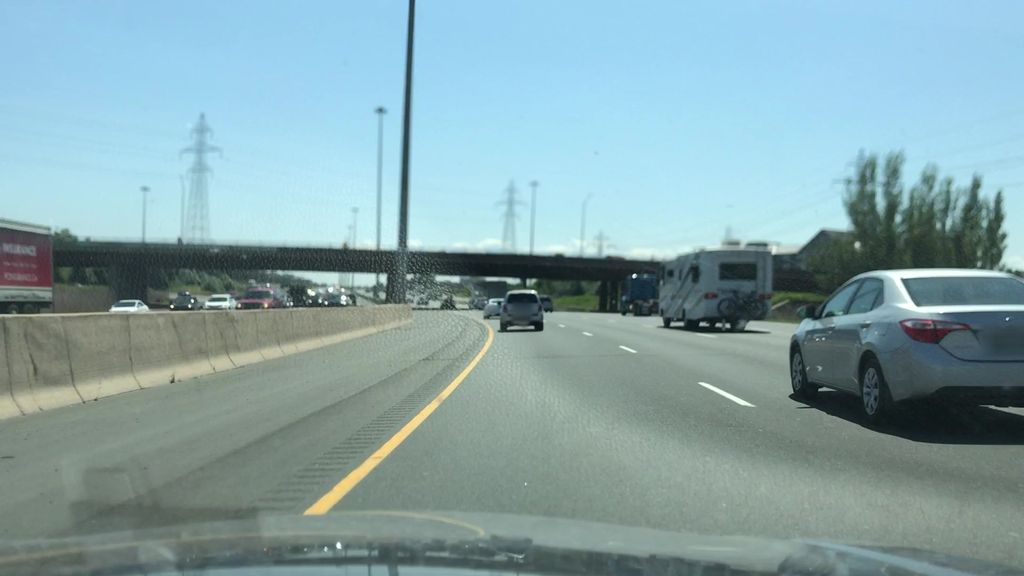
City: hamilton